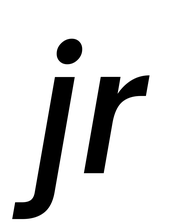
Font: Poppins-MediumItalic